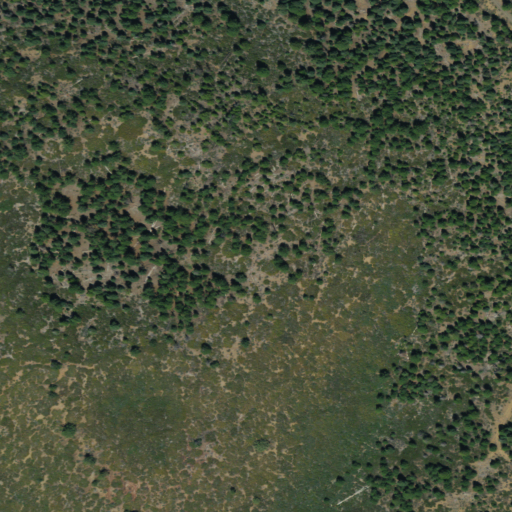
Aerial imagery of mountain in California named Little Potato Butte containing evergreen forest and shrub